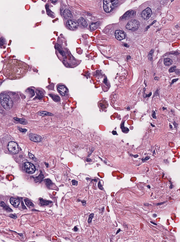
Tumor epithelial tissue: yes
Tumor-associated stroma tissue: yes
Normal tissue: no